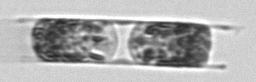
Label: Hemiaulus